Question:
can I have css for the above tabbed menu, I have tried many but failed to get exact design.
below is my directive, html and css code
my html:
'''
<div id="tabs">
<ul>
<li><a href="#tabs-1">Tab 1</a></li>
<li><a href="#tabs-2">Tab 2</a></li>
<li><a href="#tabs-3">Tab 3</a></li>
</ul>
<div id="tabs-1">
<p>Content for Tab 1</p>
</div>
<div id="tabs-2">
<p>Content for Tab 2</p>
</div>
<div id="tabs-3">
<p>Content for Tab 3</p>
</div>
</div>
'''
my directive
'''
app.directive('basictabs', function() {
return {
restrict: 'AE',
replace: true,
templateUrl :'app/partials/basictabs.html',
link: function(scope, elm, attrs) {
var jqueryElm = $(elm[0]);
$(jqueryElm).tabs();
}
};
});
'''
my css
'''
#tabs {
width: 95%;
margin-left: auto;
margin-right: auto;
margin-top: 10px;
}
'''
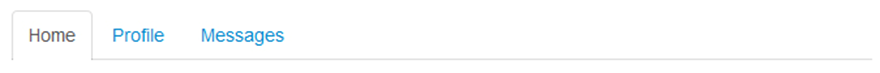
Answer: You can do it by using <URL> easily, without going for using Jquery plugin.
<URL>
'''
<tabset>
<tab heading="Tab 1">
<p>Content for Tab 1</p>
</tab>
<tab heading="Tab 2">
<p>Content for Tab 2</p>
</tab>
<tab heading="Tab 3">
<p>Content for Tab 3</p>
</tab>
</tabset>
'''
But if you are very specific and want to achieve that by using JQuery UI Try this out
<URL>
'''
<!DOCTYPE html>
<html ng-app="myApp">
<head>
<meta charset="utf-8" />
<title>AngularJS Plunker</title>
<script src="https://code.angularjs.org/1.0.3/angular.min.js"></script>
<link href="http://code.jquery.com/ui/1.9.2/themes/smoothness/jquery-ui.css" rel="stylesheet" type="text/css" />
<script src="http://code.jquery.com/jquery-1.8.3.min.js"></script>
<script src="http://code.jquery.com/ui/1.9.2/jquery-ui.js"></script>
<script src="app.js"></script>
<link rel="stylesheet" href="style.css" />
</head>
<body ng-controller="myCtrl">
<basictabs></basictabs>
</body>
</html>
'''